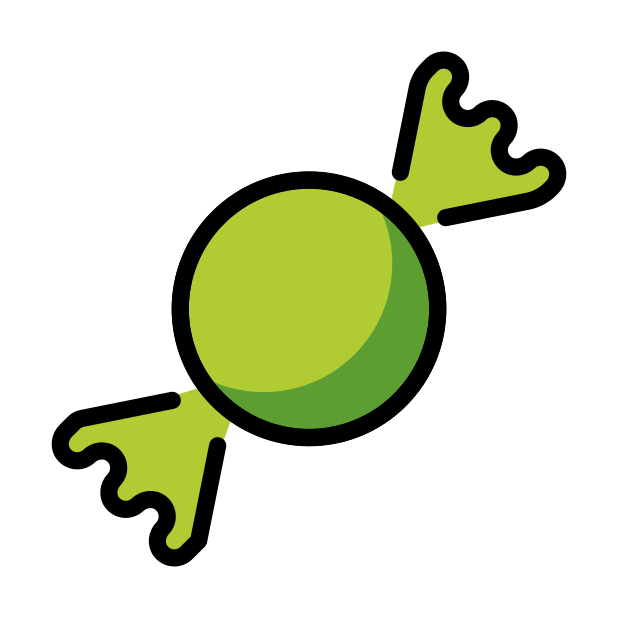
Emoji: 🍬
Name: candy
Unicode: 0x1f36c